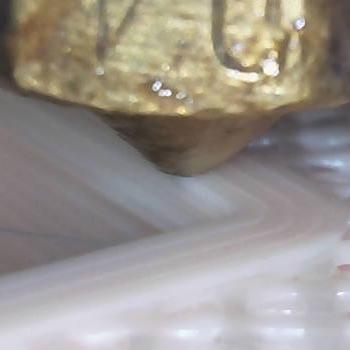
Flow rate: 84%